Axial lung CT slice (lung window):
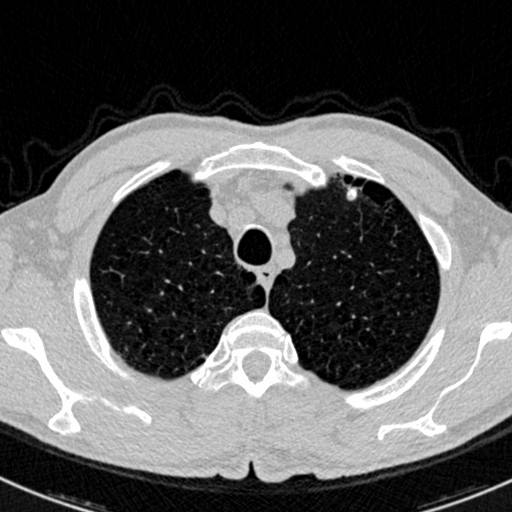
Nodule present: no